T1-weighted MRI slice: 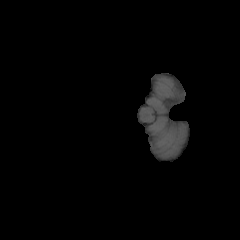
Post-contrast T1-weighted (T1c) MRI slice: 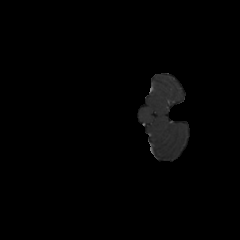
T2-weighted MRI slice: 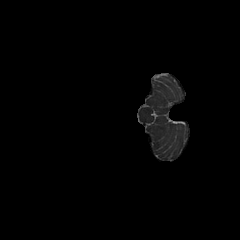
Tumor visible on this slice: no